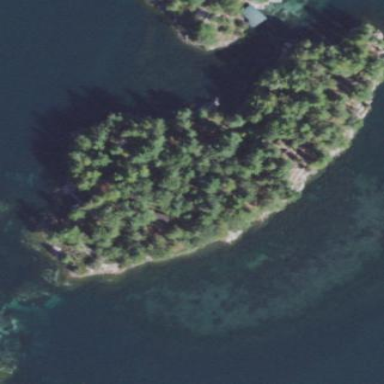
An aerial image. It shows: Islet.